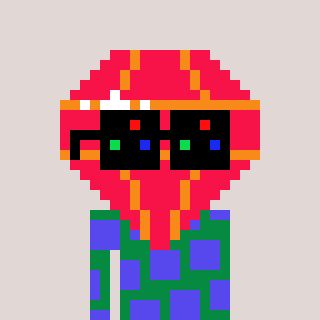
a pixel art character with square black sunglasses, a red diamond-shaped head and a green-colored body on a warm background